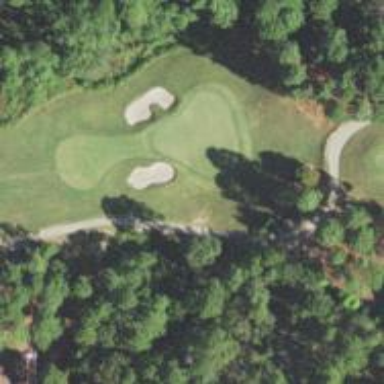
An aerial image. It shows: View of golf hole.